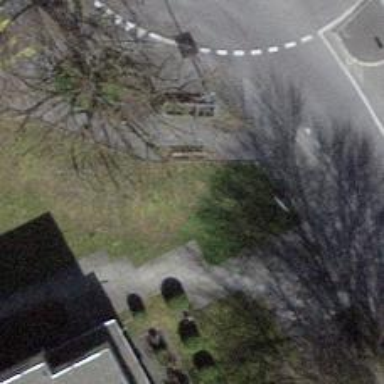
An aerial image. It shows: Sidewalk made of sett.